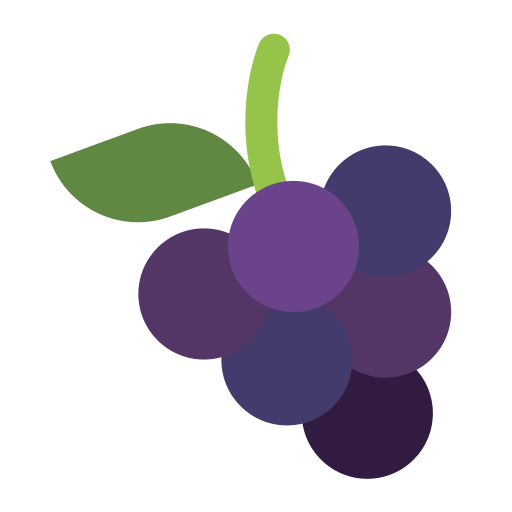
grapes flat